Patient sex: M
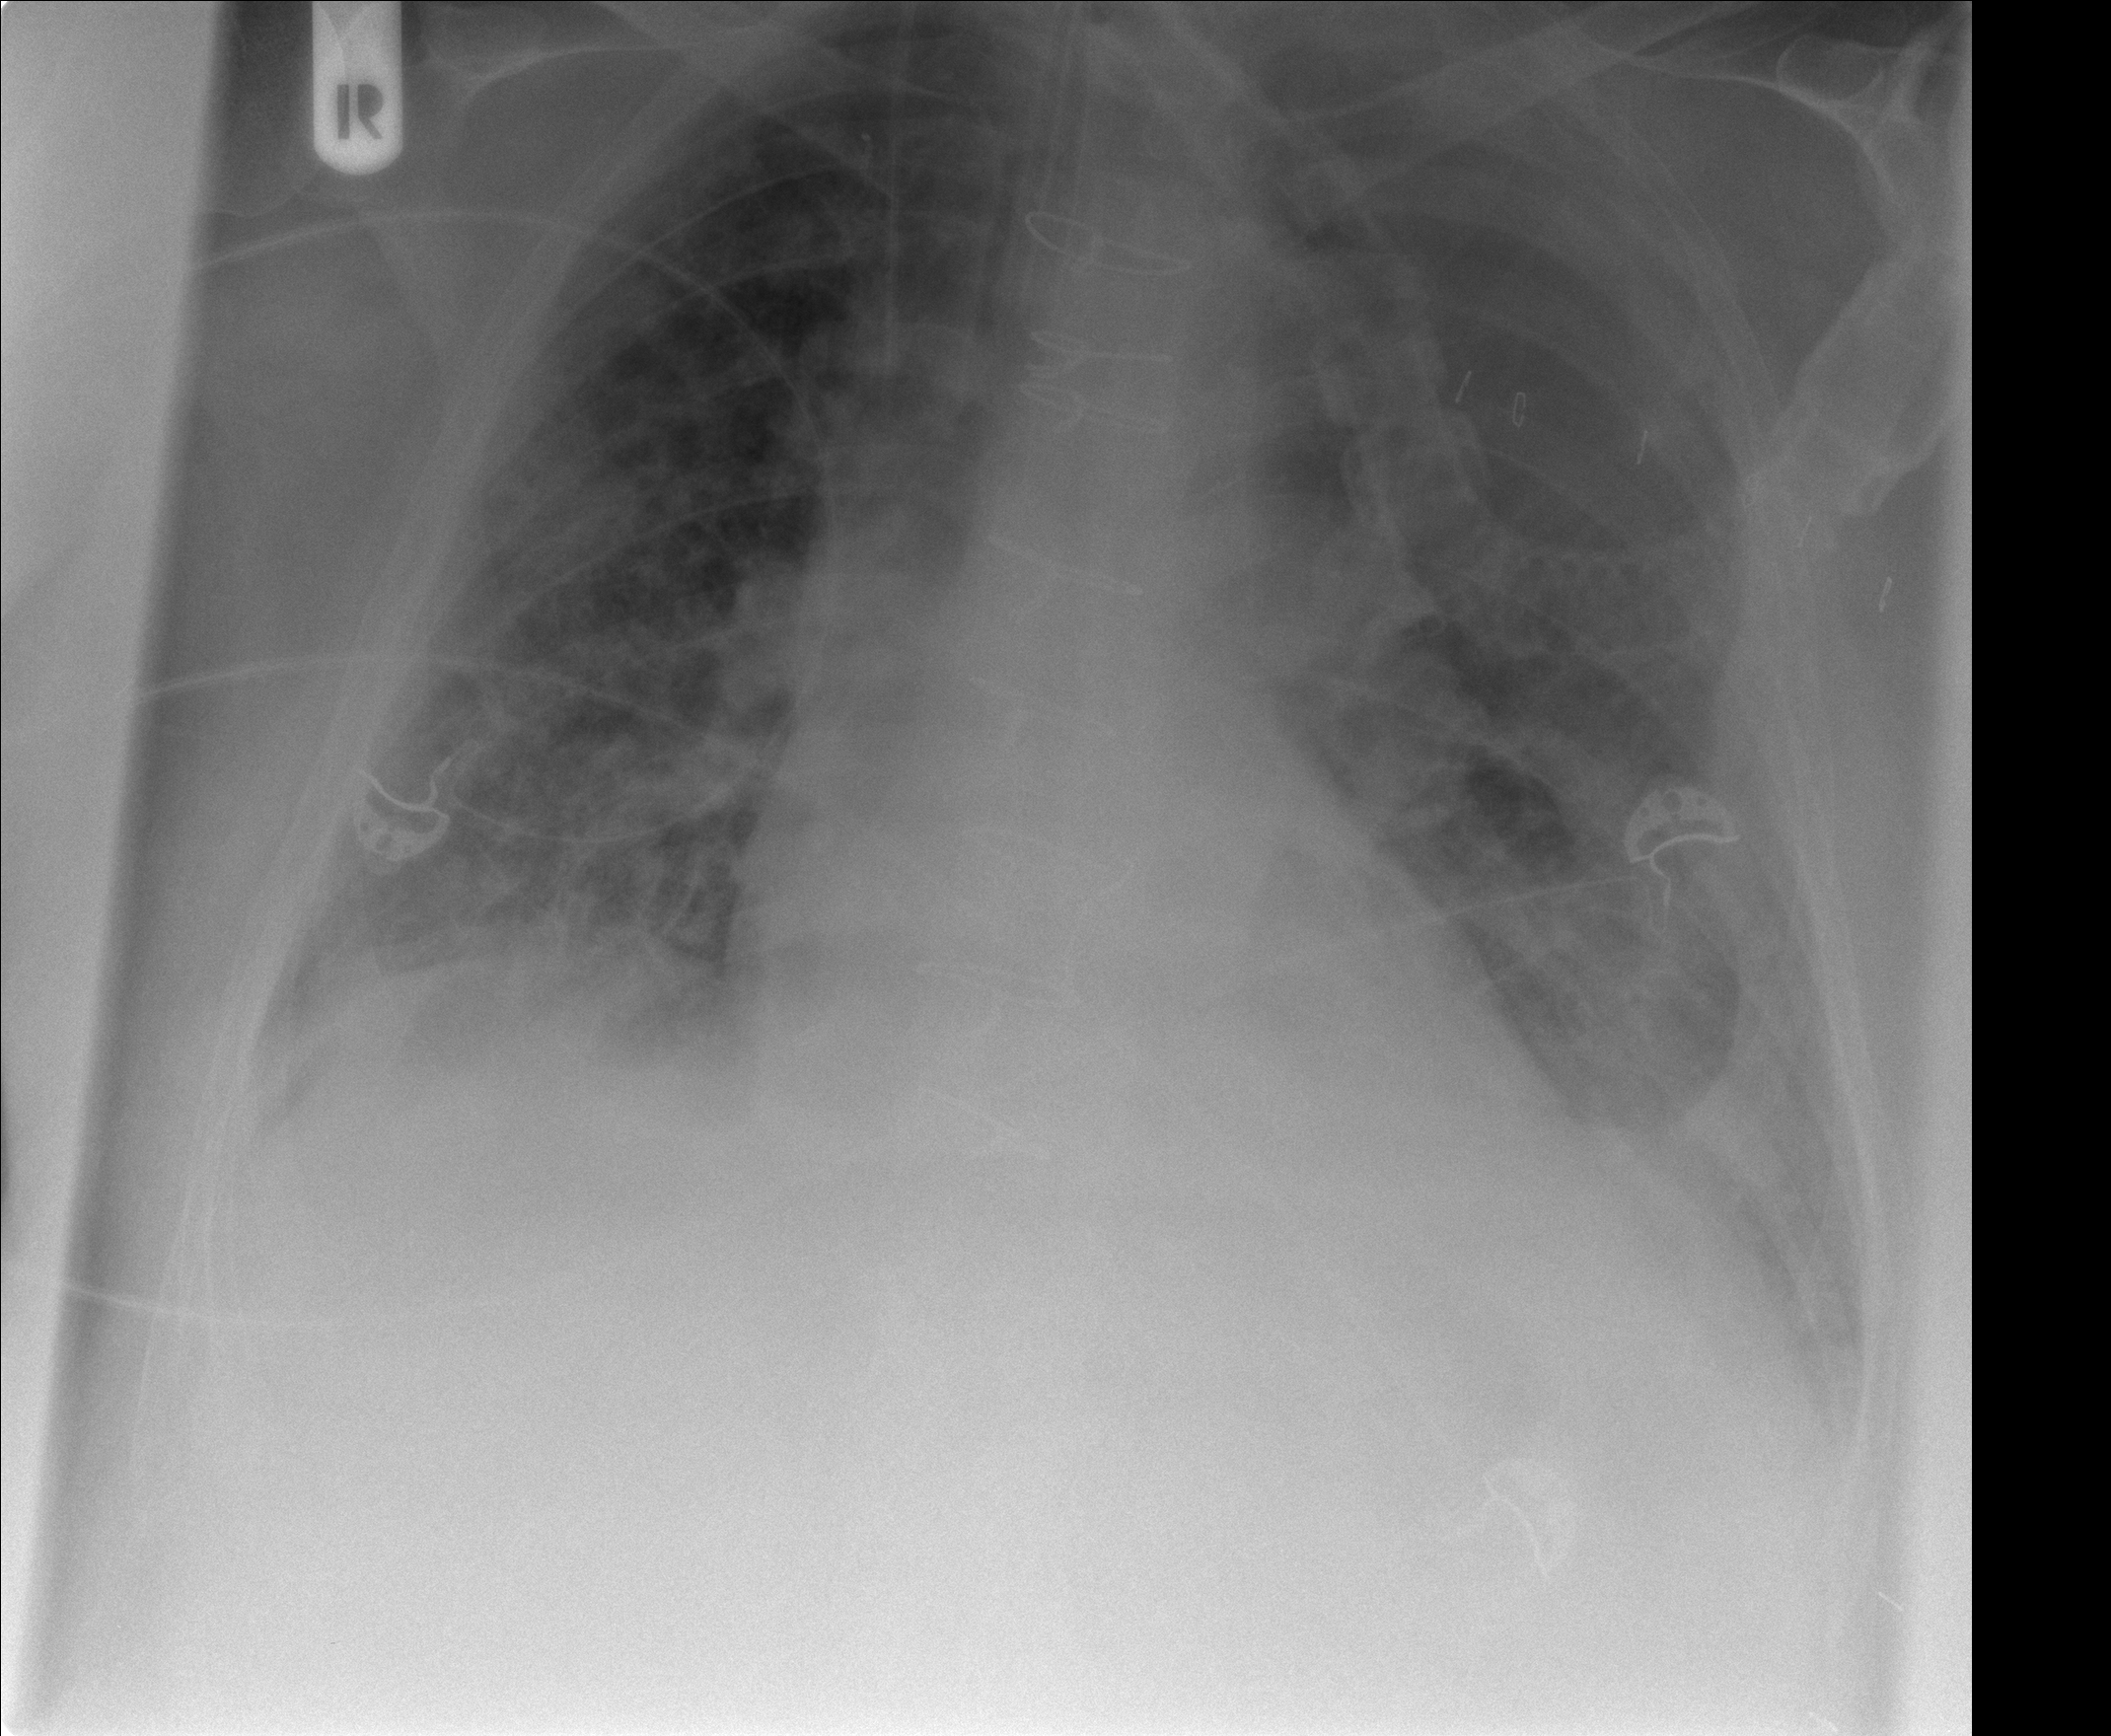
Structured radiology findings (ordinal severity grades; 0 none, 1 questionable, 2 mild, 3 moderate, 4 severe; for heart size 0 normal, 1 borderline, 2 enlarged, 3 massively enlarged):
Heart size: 1
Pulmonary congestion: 3
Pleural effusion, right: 2
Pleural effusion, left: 1
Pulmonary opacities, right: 3
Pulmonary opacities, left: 3
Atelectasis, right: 2
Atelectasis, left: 2